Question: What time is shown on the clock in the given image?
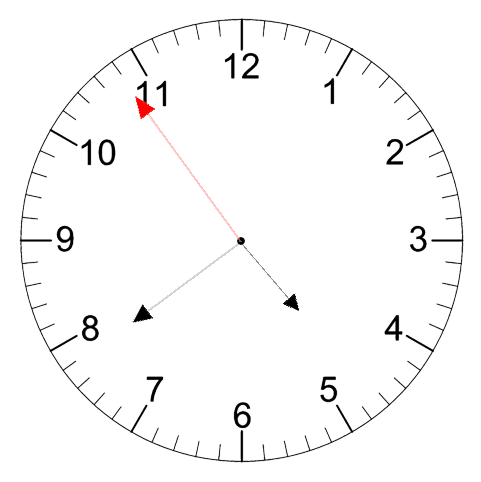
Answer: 04:38:54